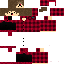
A male human skin with medium skin, wearing brown long hair dressed in a red hoodie and black pants, featuring a closed mouth.